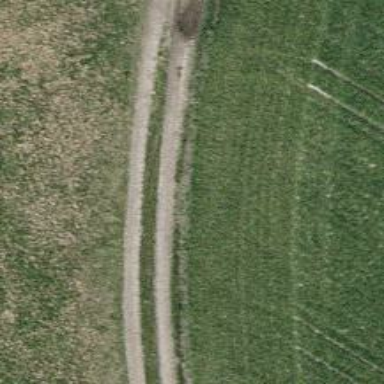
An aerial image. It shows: Track with grade 3 surface.